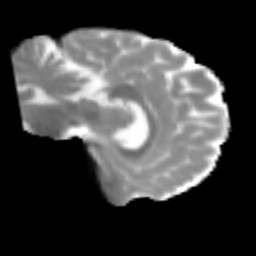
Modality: MD
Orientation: sagittal
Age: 22
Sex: female
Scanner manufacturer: siemens
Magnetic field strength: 3 T
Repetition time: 2.3 s
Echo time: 0.085 s